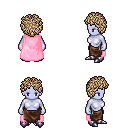
a pixel art fantasy rpg character, female body template, dark elf, purple skin, pink cape, robe skirt, white blonde curly afro hairstyle, metal boots, four views (front, back, left, right), 2x2 character sprite sheet, small pixel art, hard edges, no anti-aliasing